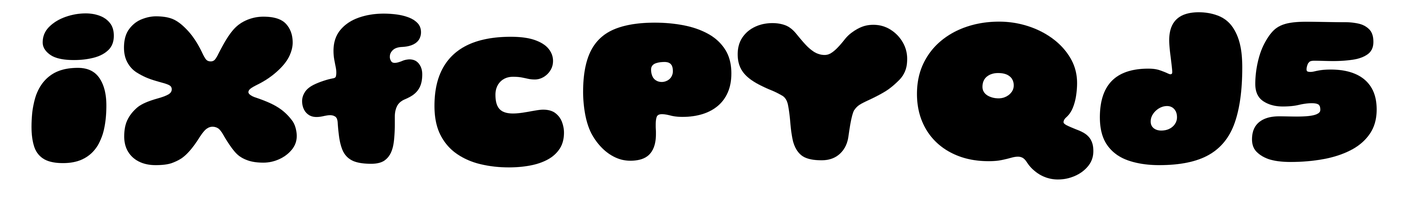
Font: Gluten_Black